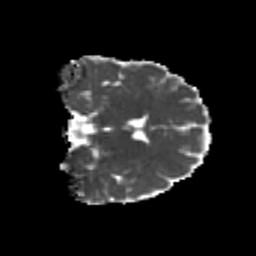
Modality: MD
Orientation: coronal
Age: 20
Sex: male
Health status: healthy
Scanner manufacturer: philips
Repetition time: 7.391 s
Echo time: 0.08599 s